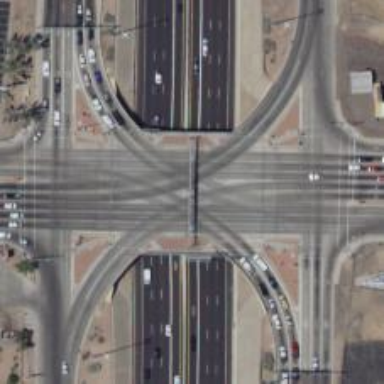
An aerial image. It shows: Secondary link road crossing over bridge.